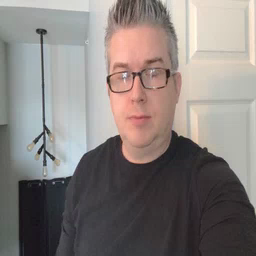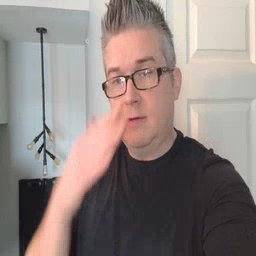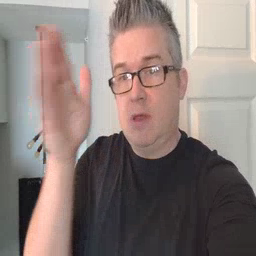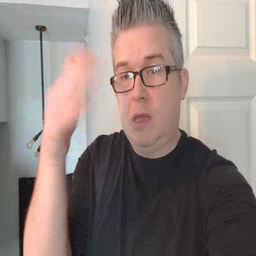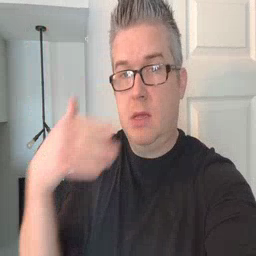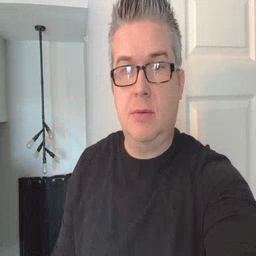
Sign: flag